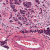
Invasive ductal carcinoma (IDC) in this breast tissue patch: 0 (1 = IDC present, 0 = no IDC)